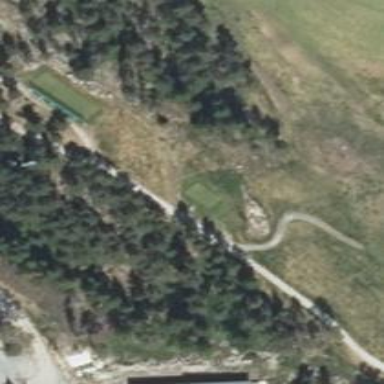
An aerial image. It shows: Pathway for golfing.